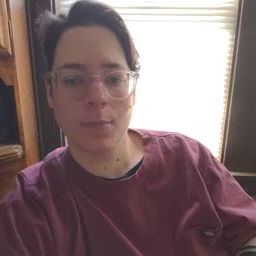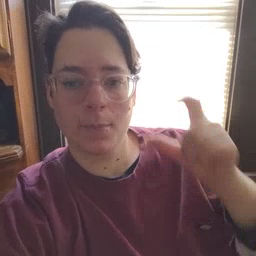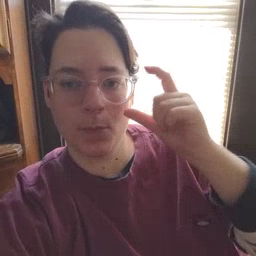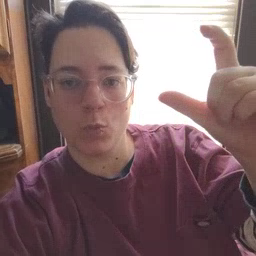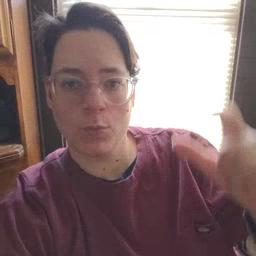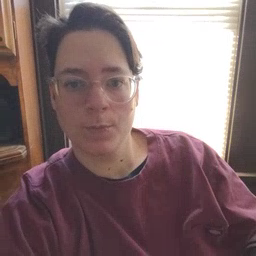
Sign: moon